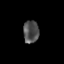
Tissue: skin
Cell type: Epithelial cells
Senescence score: 0.2412
Nuclear area (px): 345
Mean DAPI intensity: 80.13